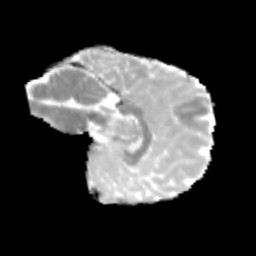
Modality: MD
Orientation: sagittal
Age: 11
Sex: male
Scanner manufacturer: siemens
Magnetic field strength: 3 T
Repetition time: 3.8 s
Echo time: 0.07 s